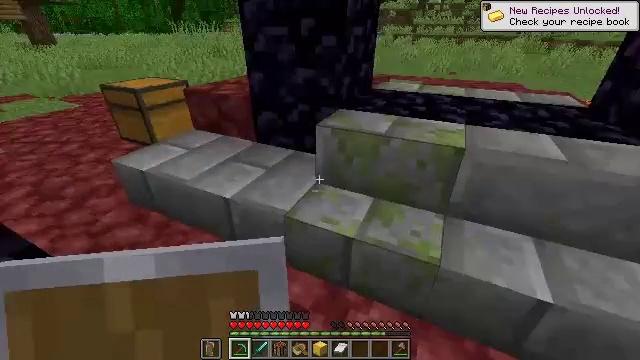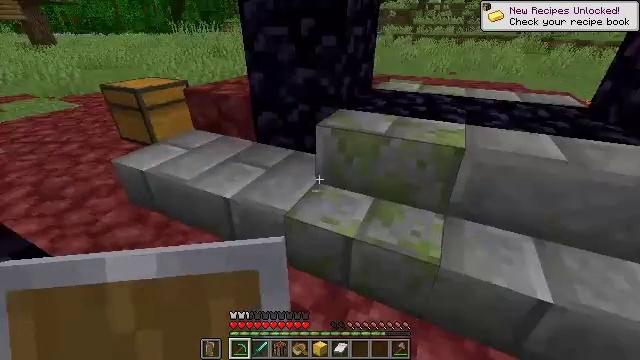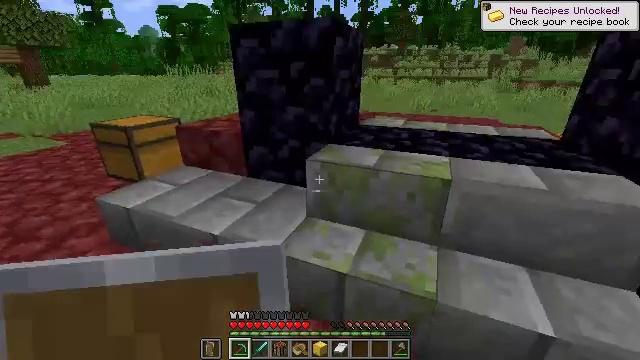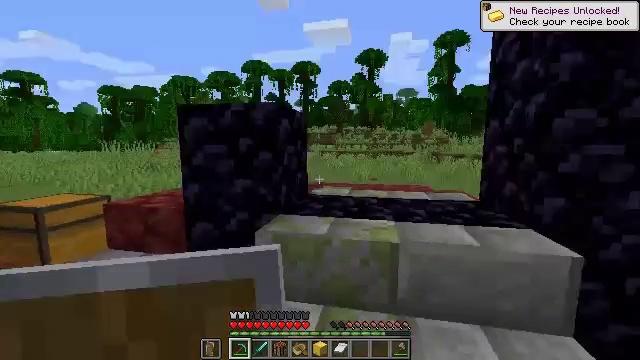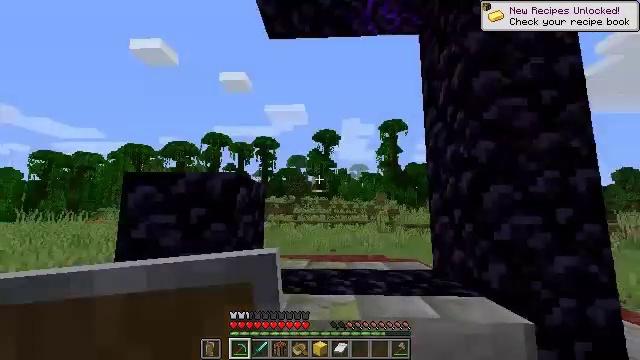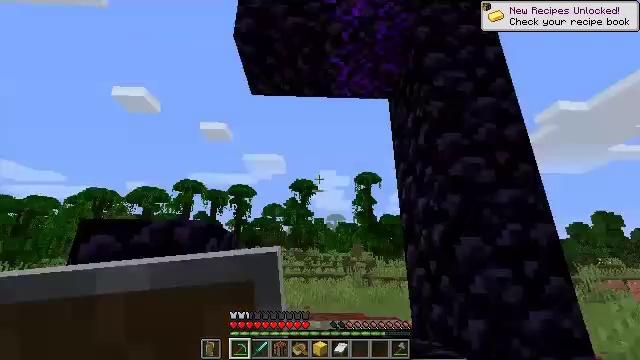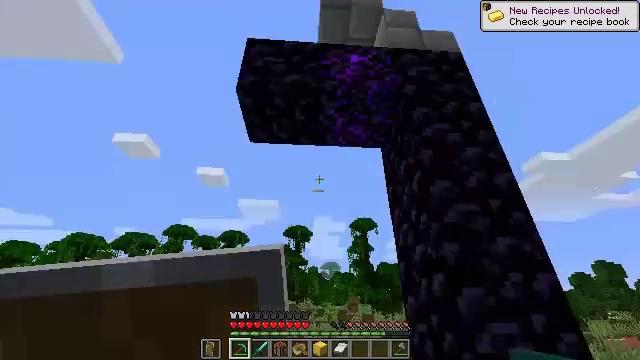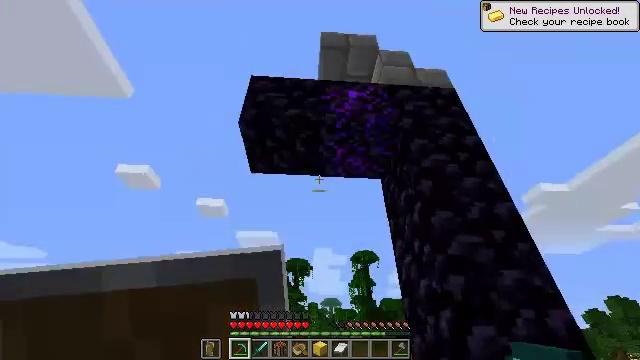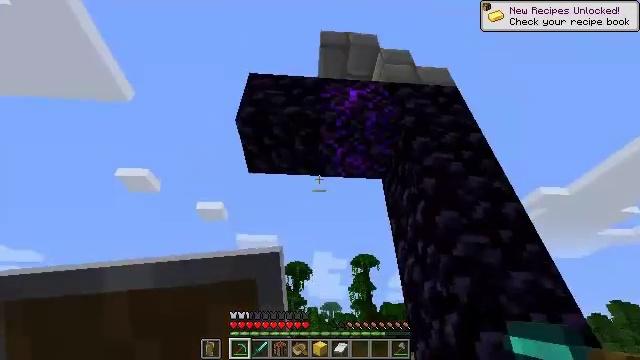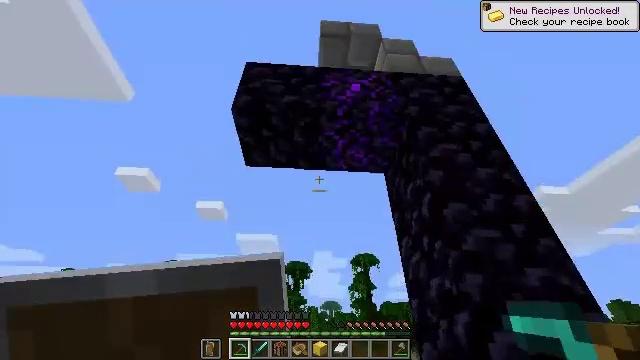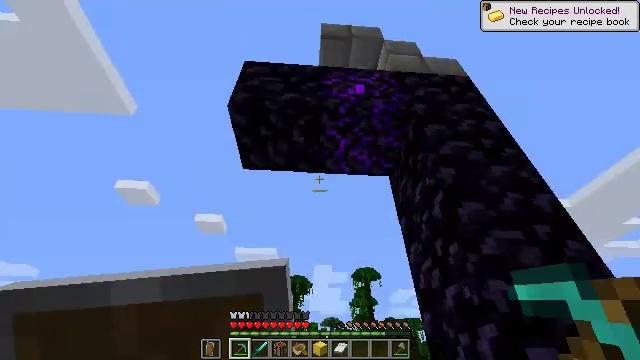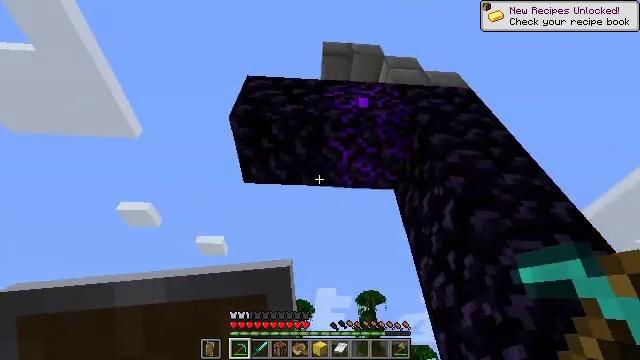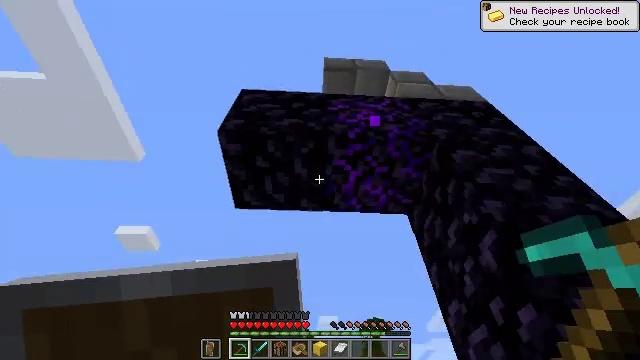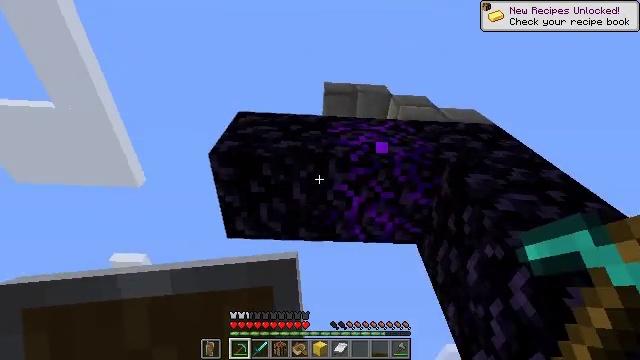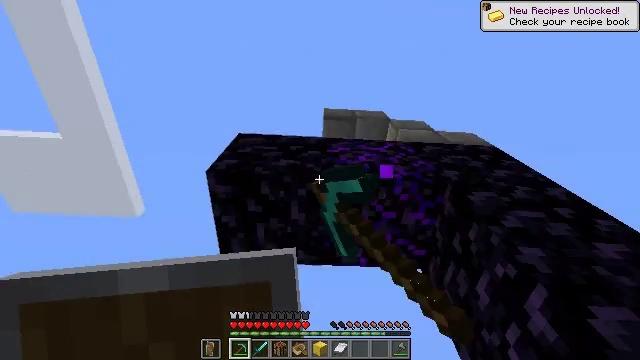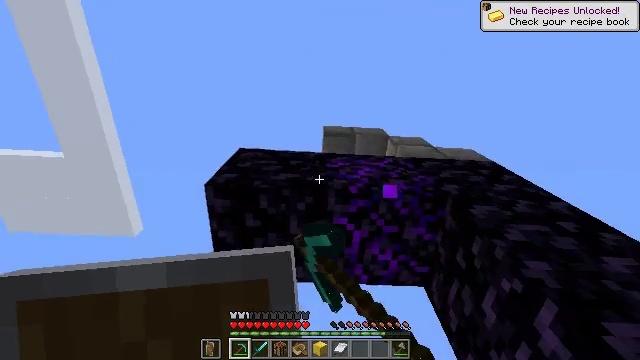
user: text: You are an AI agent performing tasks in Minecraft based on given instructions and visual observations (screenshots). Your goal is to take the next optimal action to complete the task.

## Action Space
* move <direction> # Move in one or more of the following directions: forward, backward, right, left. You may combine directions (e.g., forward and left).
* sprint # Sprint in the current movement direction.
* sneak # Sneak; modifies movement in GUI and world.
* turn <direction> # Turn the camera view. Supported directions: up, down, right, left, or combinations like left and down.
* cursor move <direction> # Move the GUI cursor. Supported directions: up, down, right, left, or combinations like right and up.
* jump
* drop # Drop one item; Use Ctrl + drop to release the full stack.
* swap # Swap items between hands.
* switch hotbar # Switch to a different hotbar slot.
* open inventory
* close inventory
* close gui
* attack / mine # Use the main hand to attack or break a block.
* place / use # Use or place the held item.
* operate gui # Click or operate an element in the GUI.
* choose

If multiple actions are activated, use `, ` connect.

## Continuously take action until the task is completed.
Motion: motion action
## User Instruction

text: Break the mossy stone brick stairs.
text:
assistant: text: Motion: no_op
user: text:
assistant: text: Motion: turn right and up
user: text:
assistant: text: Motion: turn right and up
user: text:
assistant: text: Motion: turn right and up
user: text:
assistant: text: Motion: turn right and up
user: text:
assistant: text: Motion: turn right and up
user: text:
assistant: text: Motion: move forward, turn up
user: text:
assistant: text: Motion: move forward
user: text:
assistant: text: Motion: move forward
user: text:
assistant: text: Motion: move forward, turn up
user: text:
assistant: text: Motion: move forward, turn up
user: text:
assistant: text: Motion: move forward, turn up
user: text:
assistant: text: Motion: turn up, attack / mine
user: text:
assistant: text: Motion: turn up, attack / mine
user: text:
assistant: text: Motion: turn up, attack / mine
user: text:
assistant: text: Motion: attack / mine
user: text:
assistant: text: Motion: attack / mine
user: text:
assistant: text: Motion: attack / mine
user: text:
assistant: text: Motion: attack / mine
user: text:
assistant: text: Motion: attack / mine
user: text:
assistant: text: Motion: turn down, attack / mine
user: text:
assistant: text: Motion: turn right and down
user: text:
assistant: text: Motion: turn right and down, jump
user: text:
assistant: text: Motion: turn right and down, jump
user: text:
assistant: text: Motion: turn right and down, jump
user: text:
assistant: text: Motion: jump
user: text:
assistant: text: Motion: jump
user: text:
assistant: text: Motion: jump
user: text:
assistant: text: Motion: jump
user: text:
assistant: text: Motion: move back